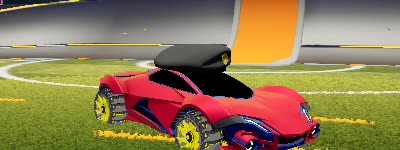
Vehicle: werewolf